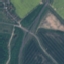
Land use / land cover class: Highway